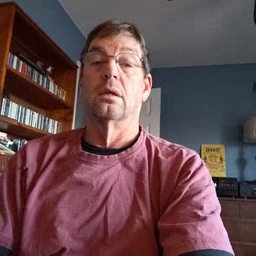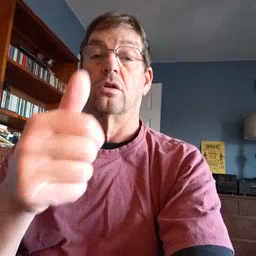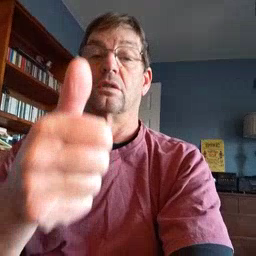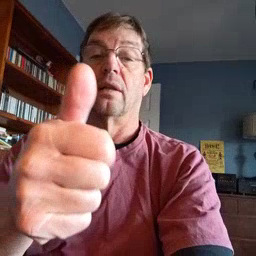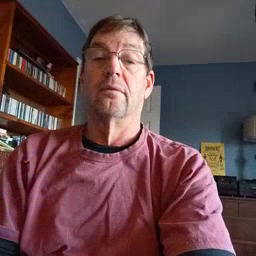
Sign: yourself